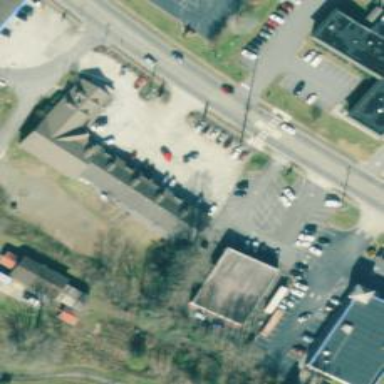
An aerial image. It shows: Post office.